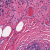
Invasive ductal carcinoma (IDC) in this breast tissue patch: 0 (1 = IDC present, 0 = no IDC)